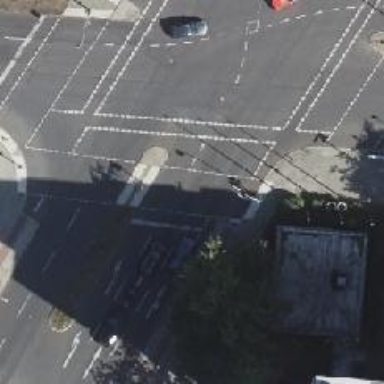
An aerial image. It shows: Crossing with traffic signals.